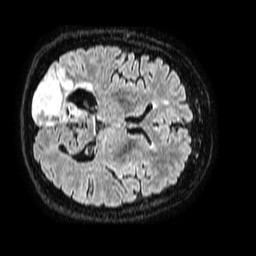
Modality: FLAIR
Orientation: axial
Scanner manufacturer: philips
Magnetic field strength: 1.5 T
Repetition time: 4.8 s
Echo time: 0.3 s